Question: In 'shiro.ini' I declare the following SQL-queries:
'''
jdbcRealm.authenticationQuery = SELECT password FROM Person WHERE email = ?
jdbcRealm.userRolesQuery = SELECT id FROM SecurityRole WHERE id = (SELECT securityRole_id FROM Person WHERE email = ?)
jdbcRealm.permissionsQuery = SELECT action FROM SecurityPermission WHERE id = (SELECT permissions_id FROM securityrole_securitypermission WHERE securityrole_id = ?)
'''
When I replace the '?' in the last query with '1' an run it on the db it returns the expected result: 'rest:*'
But 'SecurityUtils.getSubject().isPermitted(new WildcardPermission("rest"));' will return 'false' although the logged in user has an assigned role with id = 1, 'securityrole_securitypermission' has an entry with ids 1 and 1, and 'securitypermission' with id 1 has 'action' = "rest:*".

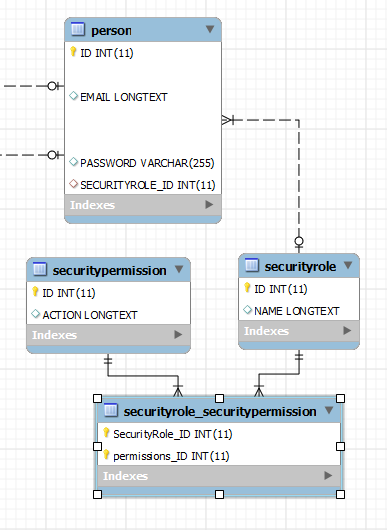
Answer: 'jdbcRealm.permissionsLookupEnabled = true' did the job. ;)